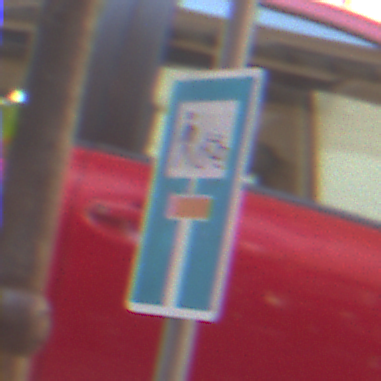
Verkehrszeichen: SackgasseRadverkehrFussgaengerDurchlaessig
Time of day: MorningAfternoon
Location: Outdoor (Urban)
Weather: Clear
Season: NotSpecified
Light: Natural